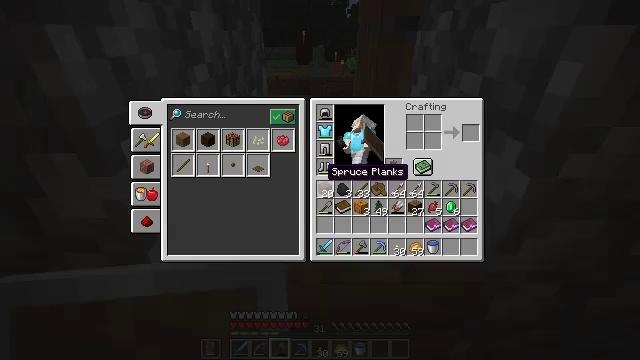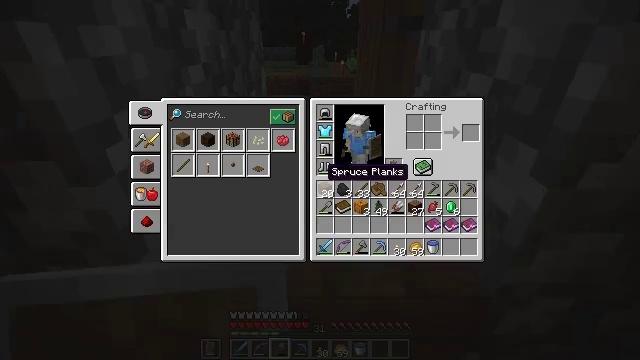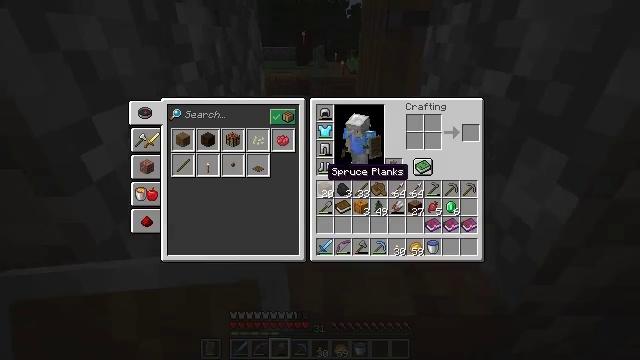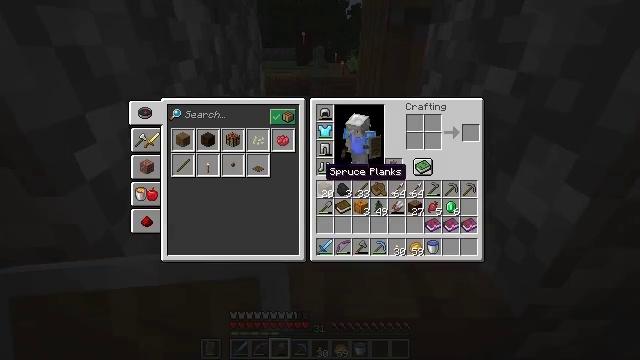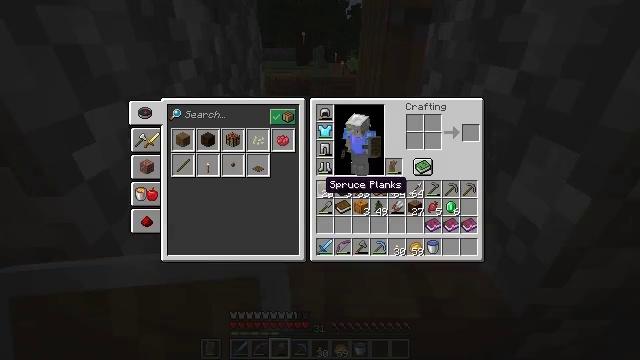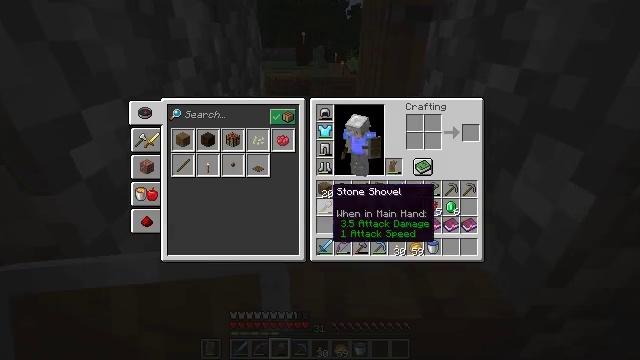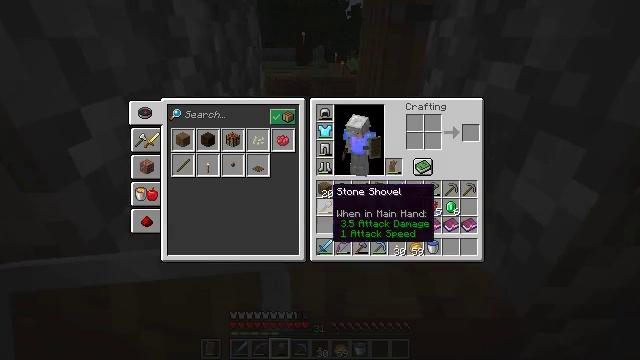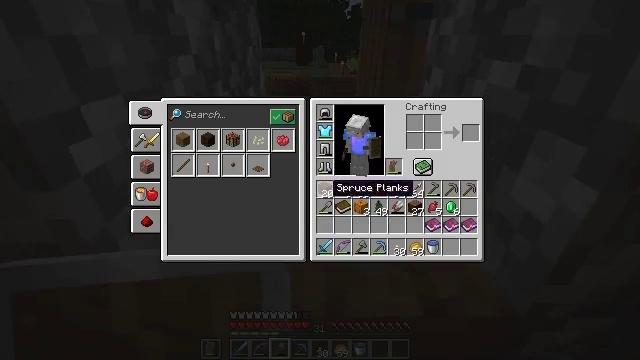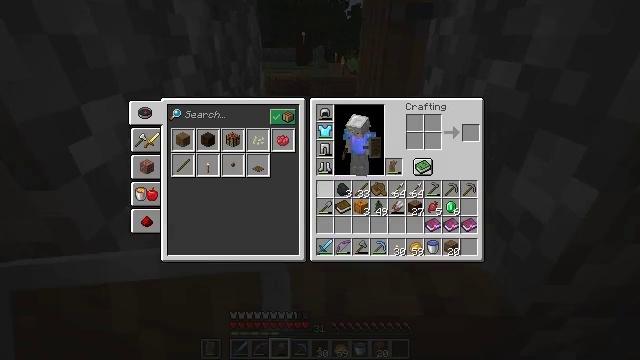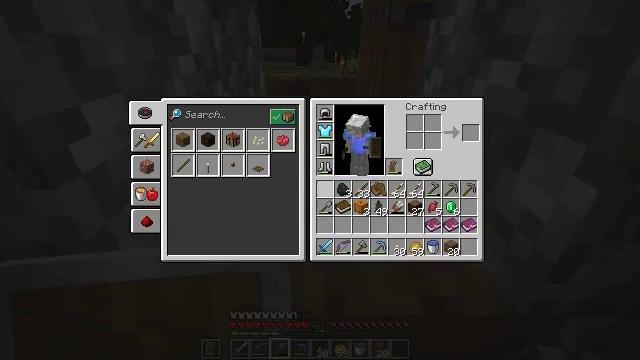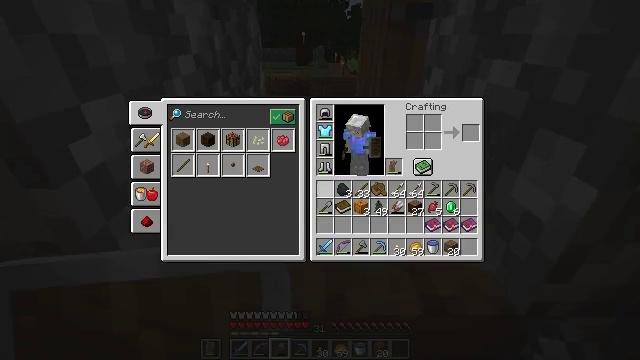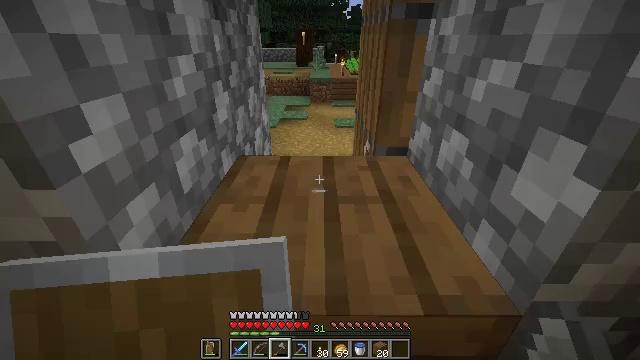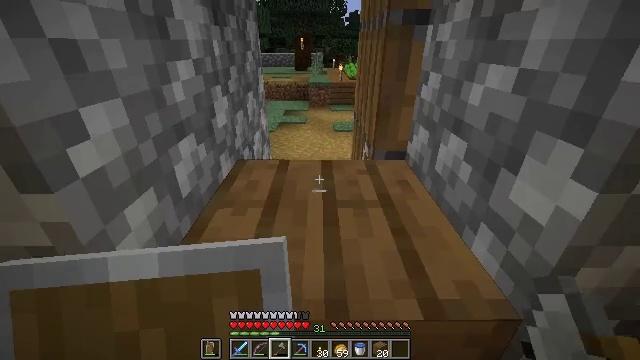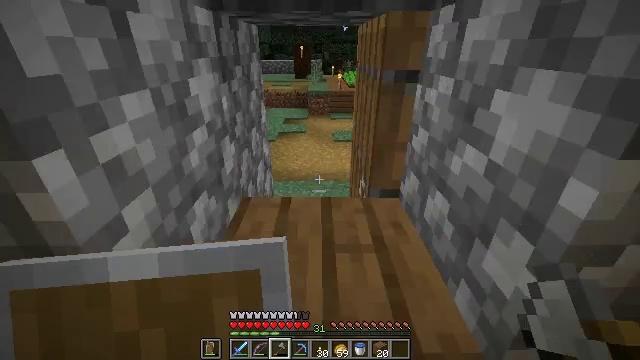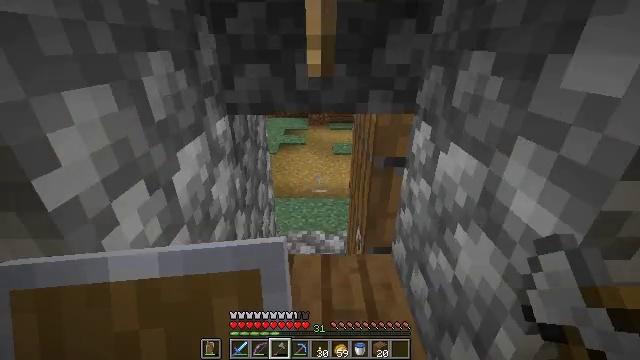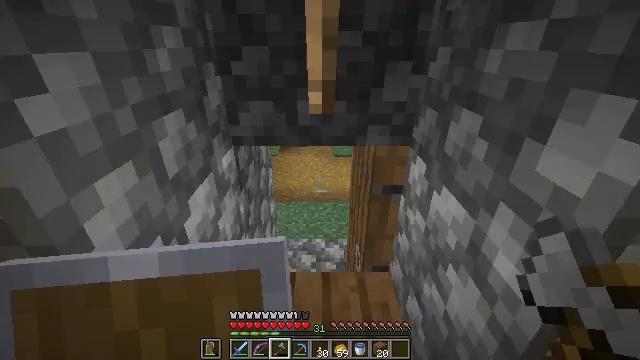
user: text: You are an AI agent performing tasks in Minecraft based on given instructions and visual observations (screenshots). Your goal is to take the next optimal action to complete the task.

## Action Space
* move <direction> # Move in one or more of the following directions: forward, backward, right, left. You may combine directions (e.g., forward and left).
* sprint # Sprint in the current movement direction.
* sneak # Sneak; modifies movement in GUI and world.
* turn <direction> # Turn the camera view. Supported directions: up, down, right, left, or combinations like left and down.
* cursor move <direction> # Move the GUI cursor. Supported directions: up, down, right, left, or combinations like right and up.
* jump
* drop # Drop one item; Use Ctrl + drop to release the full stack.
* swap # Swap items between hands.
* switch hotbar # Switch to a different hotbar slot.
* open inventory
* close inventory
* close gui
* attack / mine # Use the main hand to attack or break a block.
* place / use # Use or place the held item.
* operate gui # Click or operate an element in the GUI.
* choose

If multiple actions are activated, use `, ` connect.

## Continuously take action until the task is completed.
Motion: motion action
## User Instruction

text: Collect spruce planks from an old building.
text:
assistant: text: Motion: open inventory
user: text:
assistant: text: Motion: no_op
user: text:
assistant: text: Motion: sneak
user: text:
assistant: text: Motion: sneak, cursor move down
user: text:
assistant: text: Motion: sneak, cursor move right
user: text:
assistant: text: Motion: sneak
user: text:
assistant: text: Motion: sneak
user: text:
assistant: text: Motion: sneak, operate gui
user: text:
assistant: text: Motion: sneak, operate gui
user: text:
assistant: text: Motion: sneak
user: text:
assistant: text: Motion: no_op
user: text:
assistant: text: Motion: no_op
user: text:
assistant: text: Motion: jump
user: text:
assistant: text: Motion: move forward, jump
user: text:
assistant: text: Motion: move forward, jump
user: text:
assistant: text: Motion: move forward, turn left and down, jump
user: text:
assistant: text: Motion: move forward, turn left and down, jump
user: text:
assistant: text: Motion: move forward, turn left and down
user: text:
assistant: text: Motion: move forward, turn left and down
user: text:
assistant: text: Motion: move forward, turn left and down
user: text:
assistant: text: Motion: turn left
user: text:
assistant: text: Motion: turn left
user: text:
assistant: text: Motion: move right, turn left
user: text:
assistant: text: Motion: move right, turn left
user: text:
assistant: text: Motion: move right, turn left
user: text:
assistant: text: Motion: move right, turn left
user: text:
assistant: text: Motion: move right, turn left
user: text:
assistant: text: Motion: turn left
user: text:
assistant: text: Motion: turn left
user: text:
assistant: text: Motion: turn left